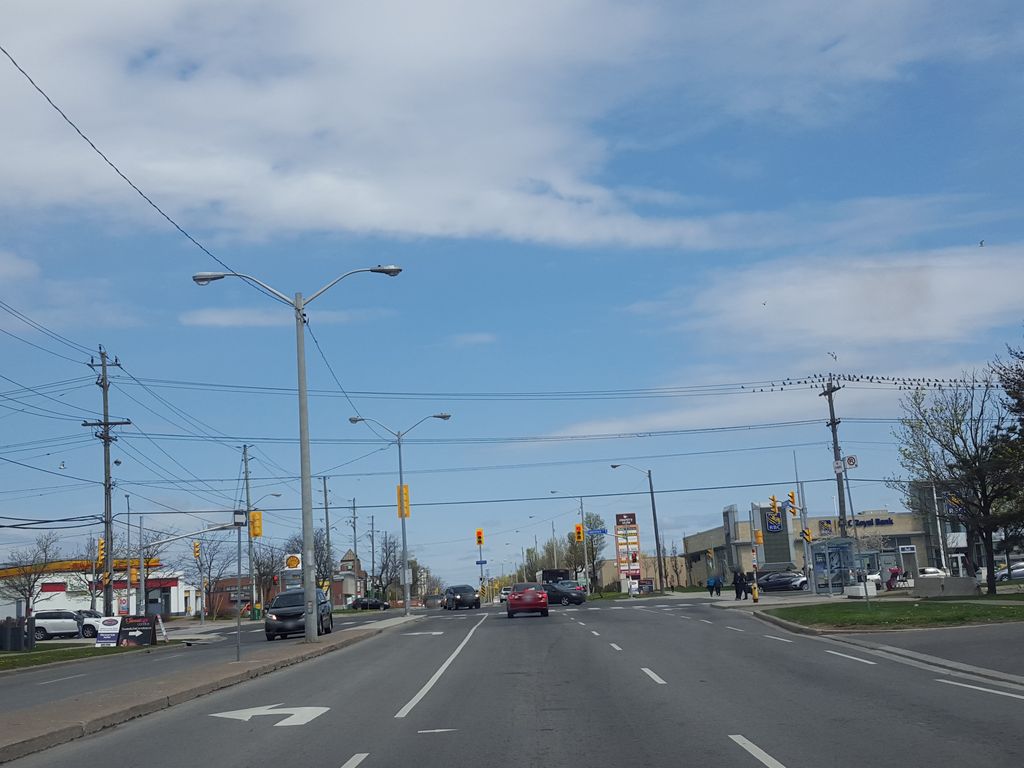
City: toronto